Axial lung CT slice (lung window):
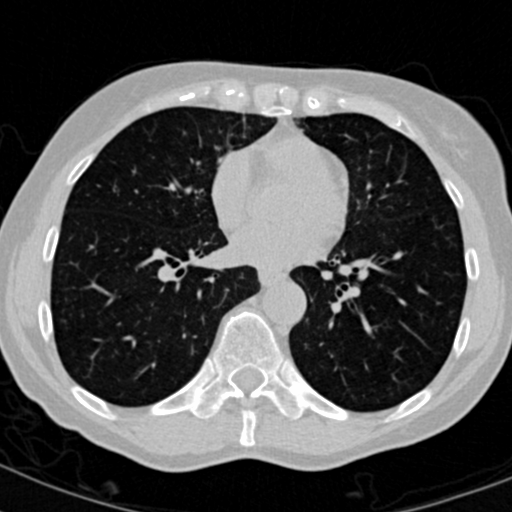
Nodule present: no